Question: Let's say I want to make 2 text fields next to eachother.
On the screenshot below you can see 2 fields. The field on the left will always show.

But if the field on the right isn't filled in, I want to make it disappear but the text from the first field would have to go over the whole width of the page.
How do I make it overlap ONLY if the other field is empty?
Basically: When field 2 is present then field 1 has to be 275 width.
When field 2 is not present (so empty ) --> Field 1 would be 475 width
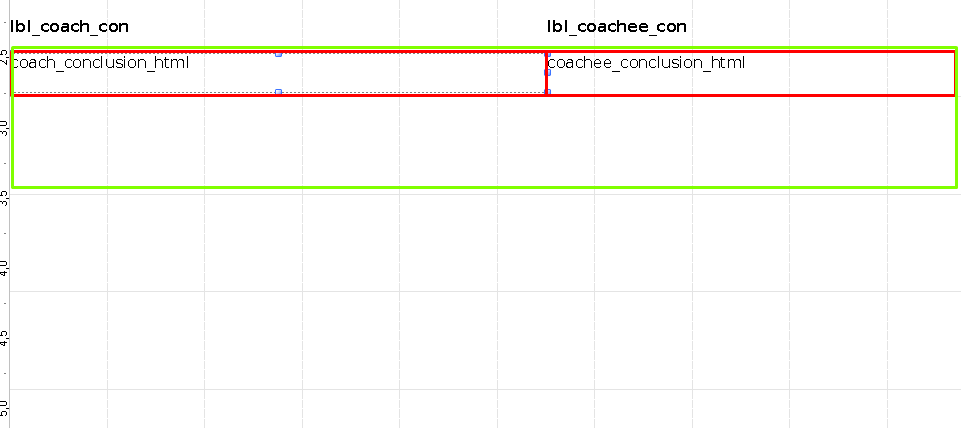
Answer: You can try to define expression for width property of field1.
'IF(ISERROR([coachee_conclusion_html]);475;275)'
However, I am not sure about the function which should check if value is not present. In version 3.5 for example, you can use 'IF(LEN([coachee_conclusion_html])>0;275;475)'
instead.
Possibly, you would also need to hide the right field (to prevent overlapping) by setting expression for it's visible property
'NOT(ISERROR([coachee_conclusion_html]))'
or
'LEN([coachee_conclusion_html])>0'